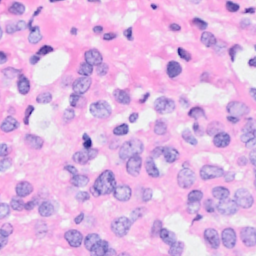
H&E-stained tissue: Breast